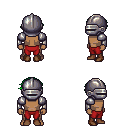
a pixel art fantasy rpg character, male body template, human, dark skin, steel arm armor, red pants, green short bangs hairstyle, metal helm, brown shoes, four views (front, back, left, right), 2x2 character sprite sheet, small pixel art, hard edges, no anti-aliasing